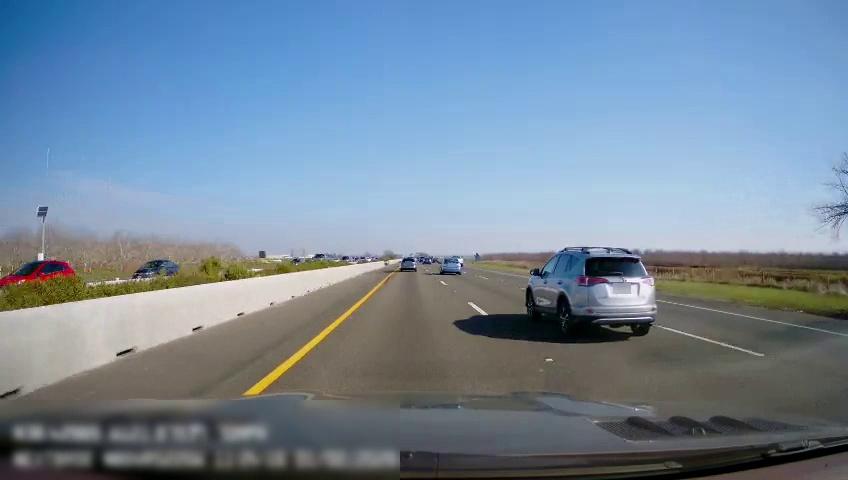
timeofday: Day
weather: Sunny
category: Drivable Space
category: Vehicles | Car
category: Vehicles | Car
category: Vehicles | Car
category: Vehicles | SUV
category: Vehicles | SUV
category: Lanes | Current Lane
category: Lanes | Current Lane
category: Lanes | Alternate Lane
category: Lanes | Alternate Lane